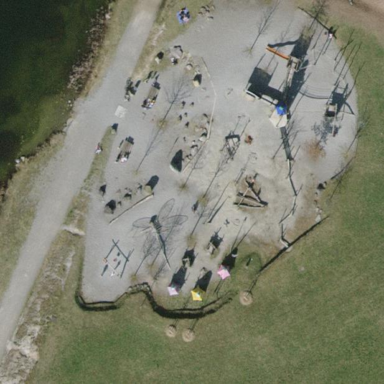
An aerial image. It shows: Playground area for leisure activities on the land.